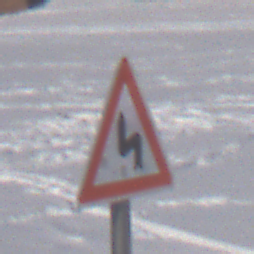
Verkehrszeichen: DoppelkurveZunaechstLinks
Umgebung: Outdoor, Nature
Tageszeit: MorningAfternoon
Wetter: PartlyCloudy
Licht: Natural
Jahreszeit: Winter
Kontrast: HighContrast